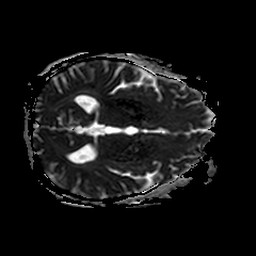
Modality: ADC
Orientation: axial
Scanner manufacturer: philips
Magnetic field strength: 3 T
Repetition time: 3.206 s
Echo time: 0.076 s